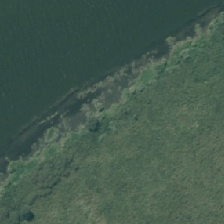
Land cover: deciduous_hardwood